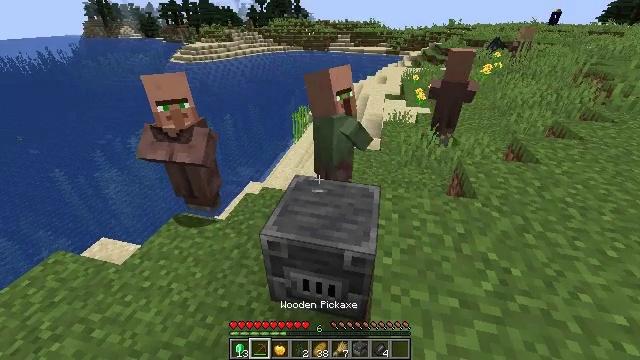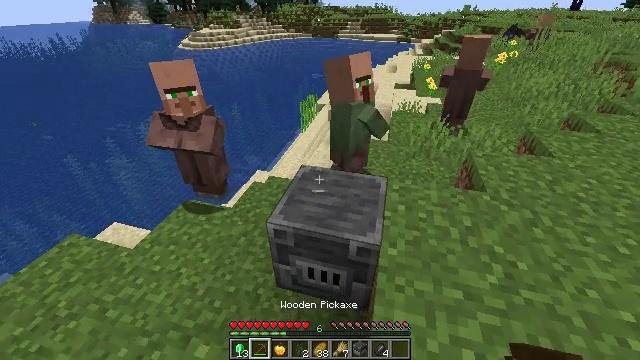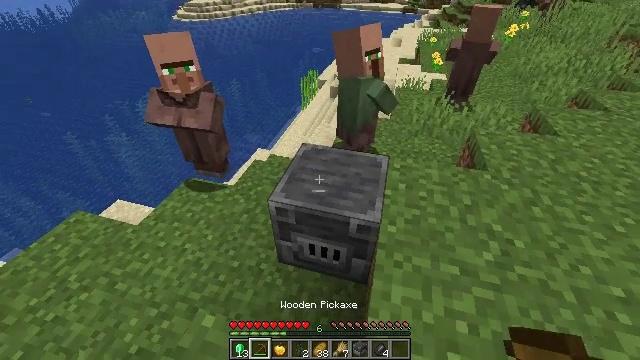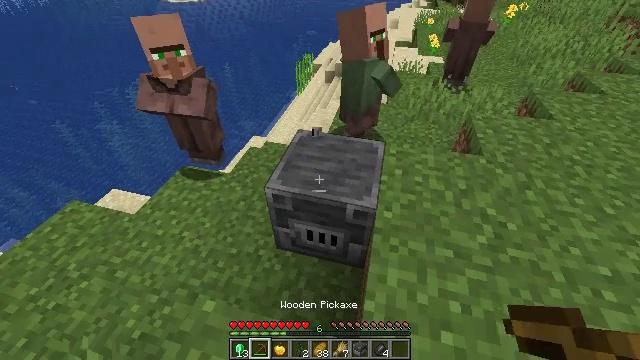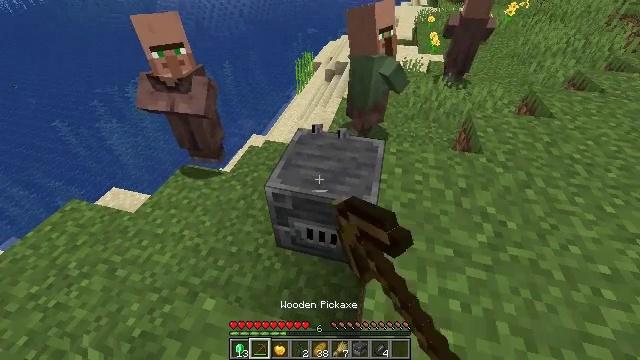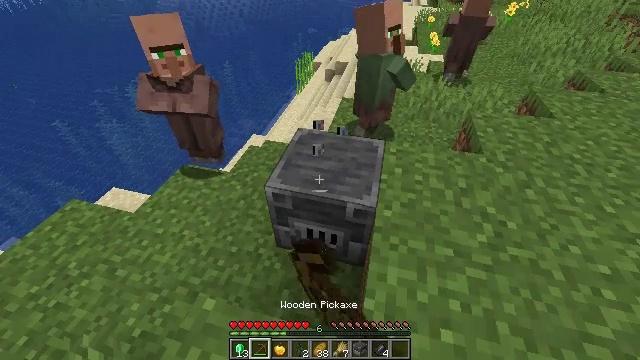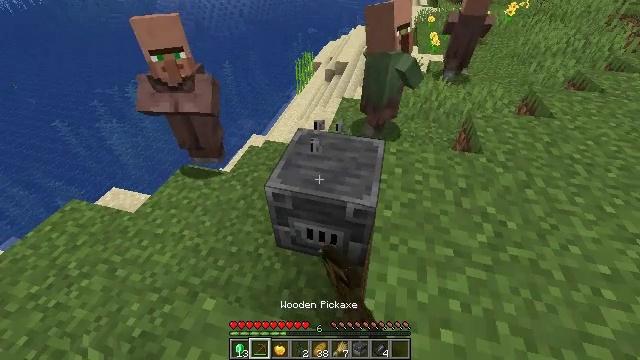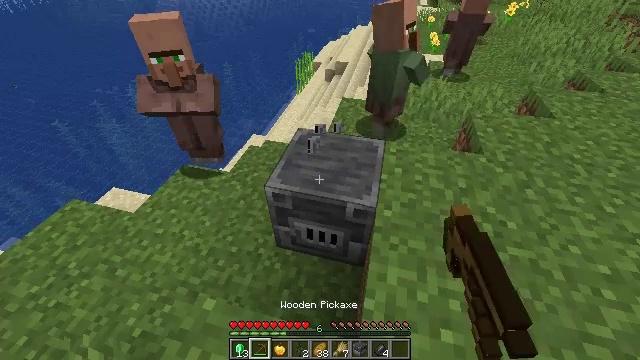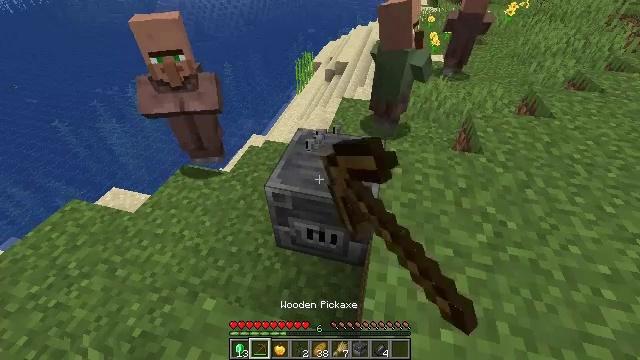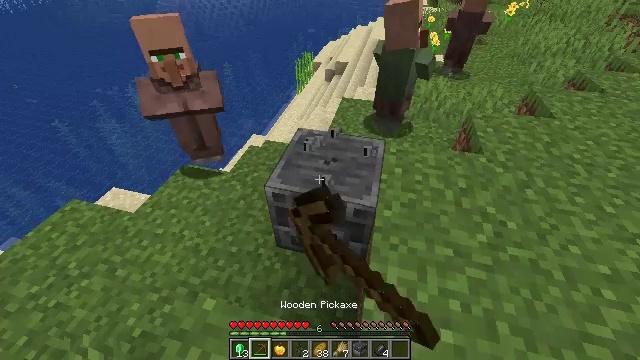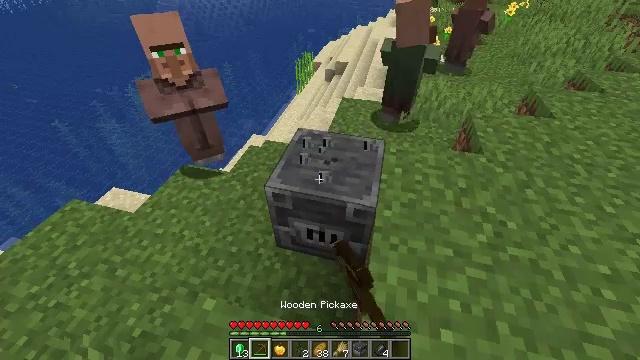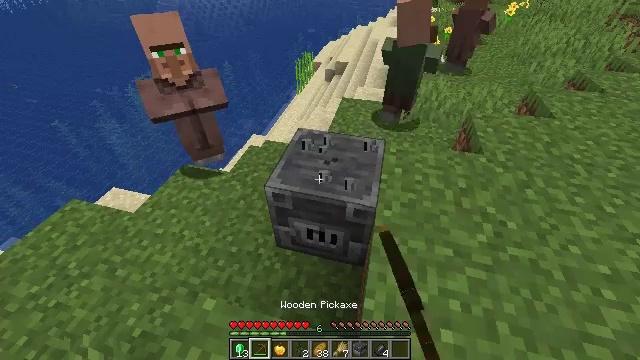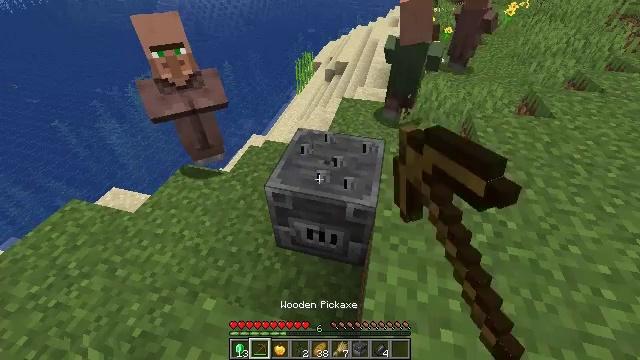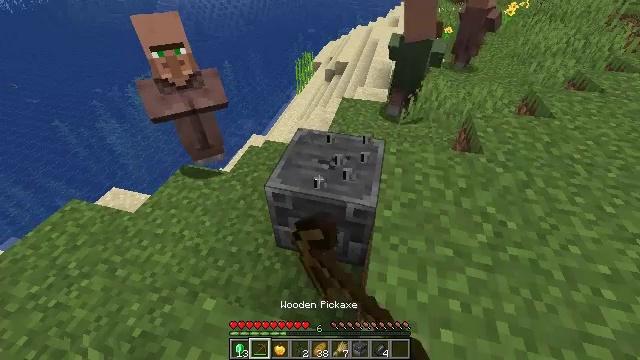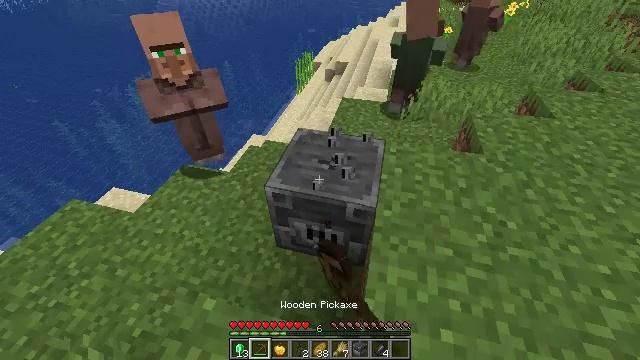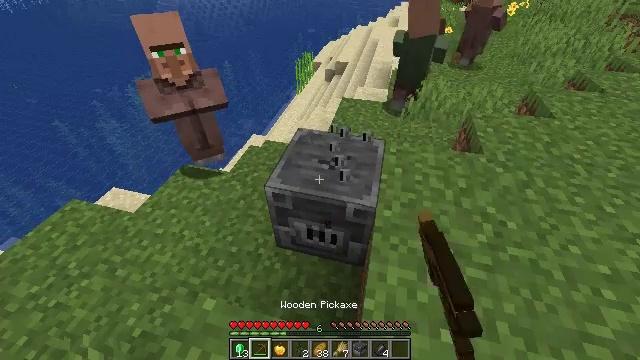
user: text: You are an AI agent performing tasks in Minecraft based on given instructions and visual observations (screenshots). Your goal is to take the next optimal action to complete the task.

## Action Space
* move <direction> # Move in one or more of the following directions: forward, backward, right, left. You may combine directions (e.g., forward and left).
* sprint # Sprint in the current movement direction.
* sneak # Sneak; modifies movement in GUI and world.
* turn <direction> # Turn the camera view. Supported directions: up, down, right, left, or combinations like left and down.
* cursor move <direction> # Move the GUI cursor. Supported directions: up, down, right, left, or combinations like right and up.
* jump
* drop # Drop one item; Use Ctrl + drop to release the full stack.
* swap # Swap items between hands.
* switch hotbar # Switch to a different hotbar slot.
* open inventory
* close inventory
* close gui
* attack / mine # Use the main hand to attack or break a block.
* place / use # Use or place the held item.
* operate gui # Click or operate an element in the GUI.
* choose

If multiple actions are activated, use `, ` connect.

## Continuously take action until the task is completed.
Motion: motion action
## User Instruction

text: Gather the blast furnace into your inventory.
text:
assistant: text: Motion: turn left and down
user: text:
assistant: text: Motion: turn down
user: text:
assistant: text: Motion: turn right and down, attack / mine
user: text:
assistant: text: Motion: attack / mine
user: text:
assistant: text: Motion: attack / mine
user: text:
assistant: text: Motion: attack / mine
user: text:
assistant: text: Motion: attack / mine
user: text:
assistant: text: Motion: attack / mine
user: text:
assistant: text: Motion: attack / mine
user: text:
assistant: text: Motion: attack / mine
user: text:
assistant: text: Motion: attack / mine
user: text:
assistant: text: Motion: attack / mine
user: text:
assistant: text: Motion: attack / mine
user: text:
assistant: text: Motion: attack / mine
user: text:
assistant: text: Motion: attack / mine
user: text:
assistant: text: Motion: attack / mine
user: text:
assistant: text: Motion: attack / mine
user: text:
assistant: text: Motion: attack / mine
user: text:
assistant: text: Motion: attack / mine
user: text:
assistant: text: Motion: attack / mine
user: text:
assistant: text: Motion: attack / mine
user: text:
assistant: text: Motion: attack / mine
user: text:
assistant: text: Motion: attack / mine
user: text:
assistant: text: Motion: attack / mine
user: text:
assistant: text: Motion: attack / mine
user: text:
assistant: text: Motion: attack / mine
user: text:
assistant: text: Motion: attack / mine
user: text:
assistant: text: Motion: attack / mine
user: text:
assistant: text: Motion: attack / mine
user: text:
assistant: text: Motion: attack / mine